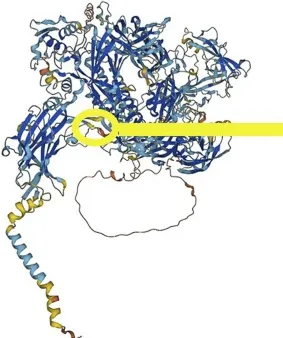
Validation of the missense variant of MYOF in the patient. (D) The 3D structure of MYOF protein, and schematic structures of amino acids showed a different steric hindrance of the residue between the WT and the variant.
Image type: pathology (pas)